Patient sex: F
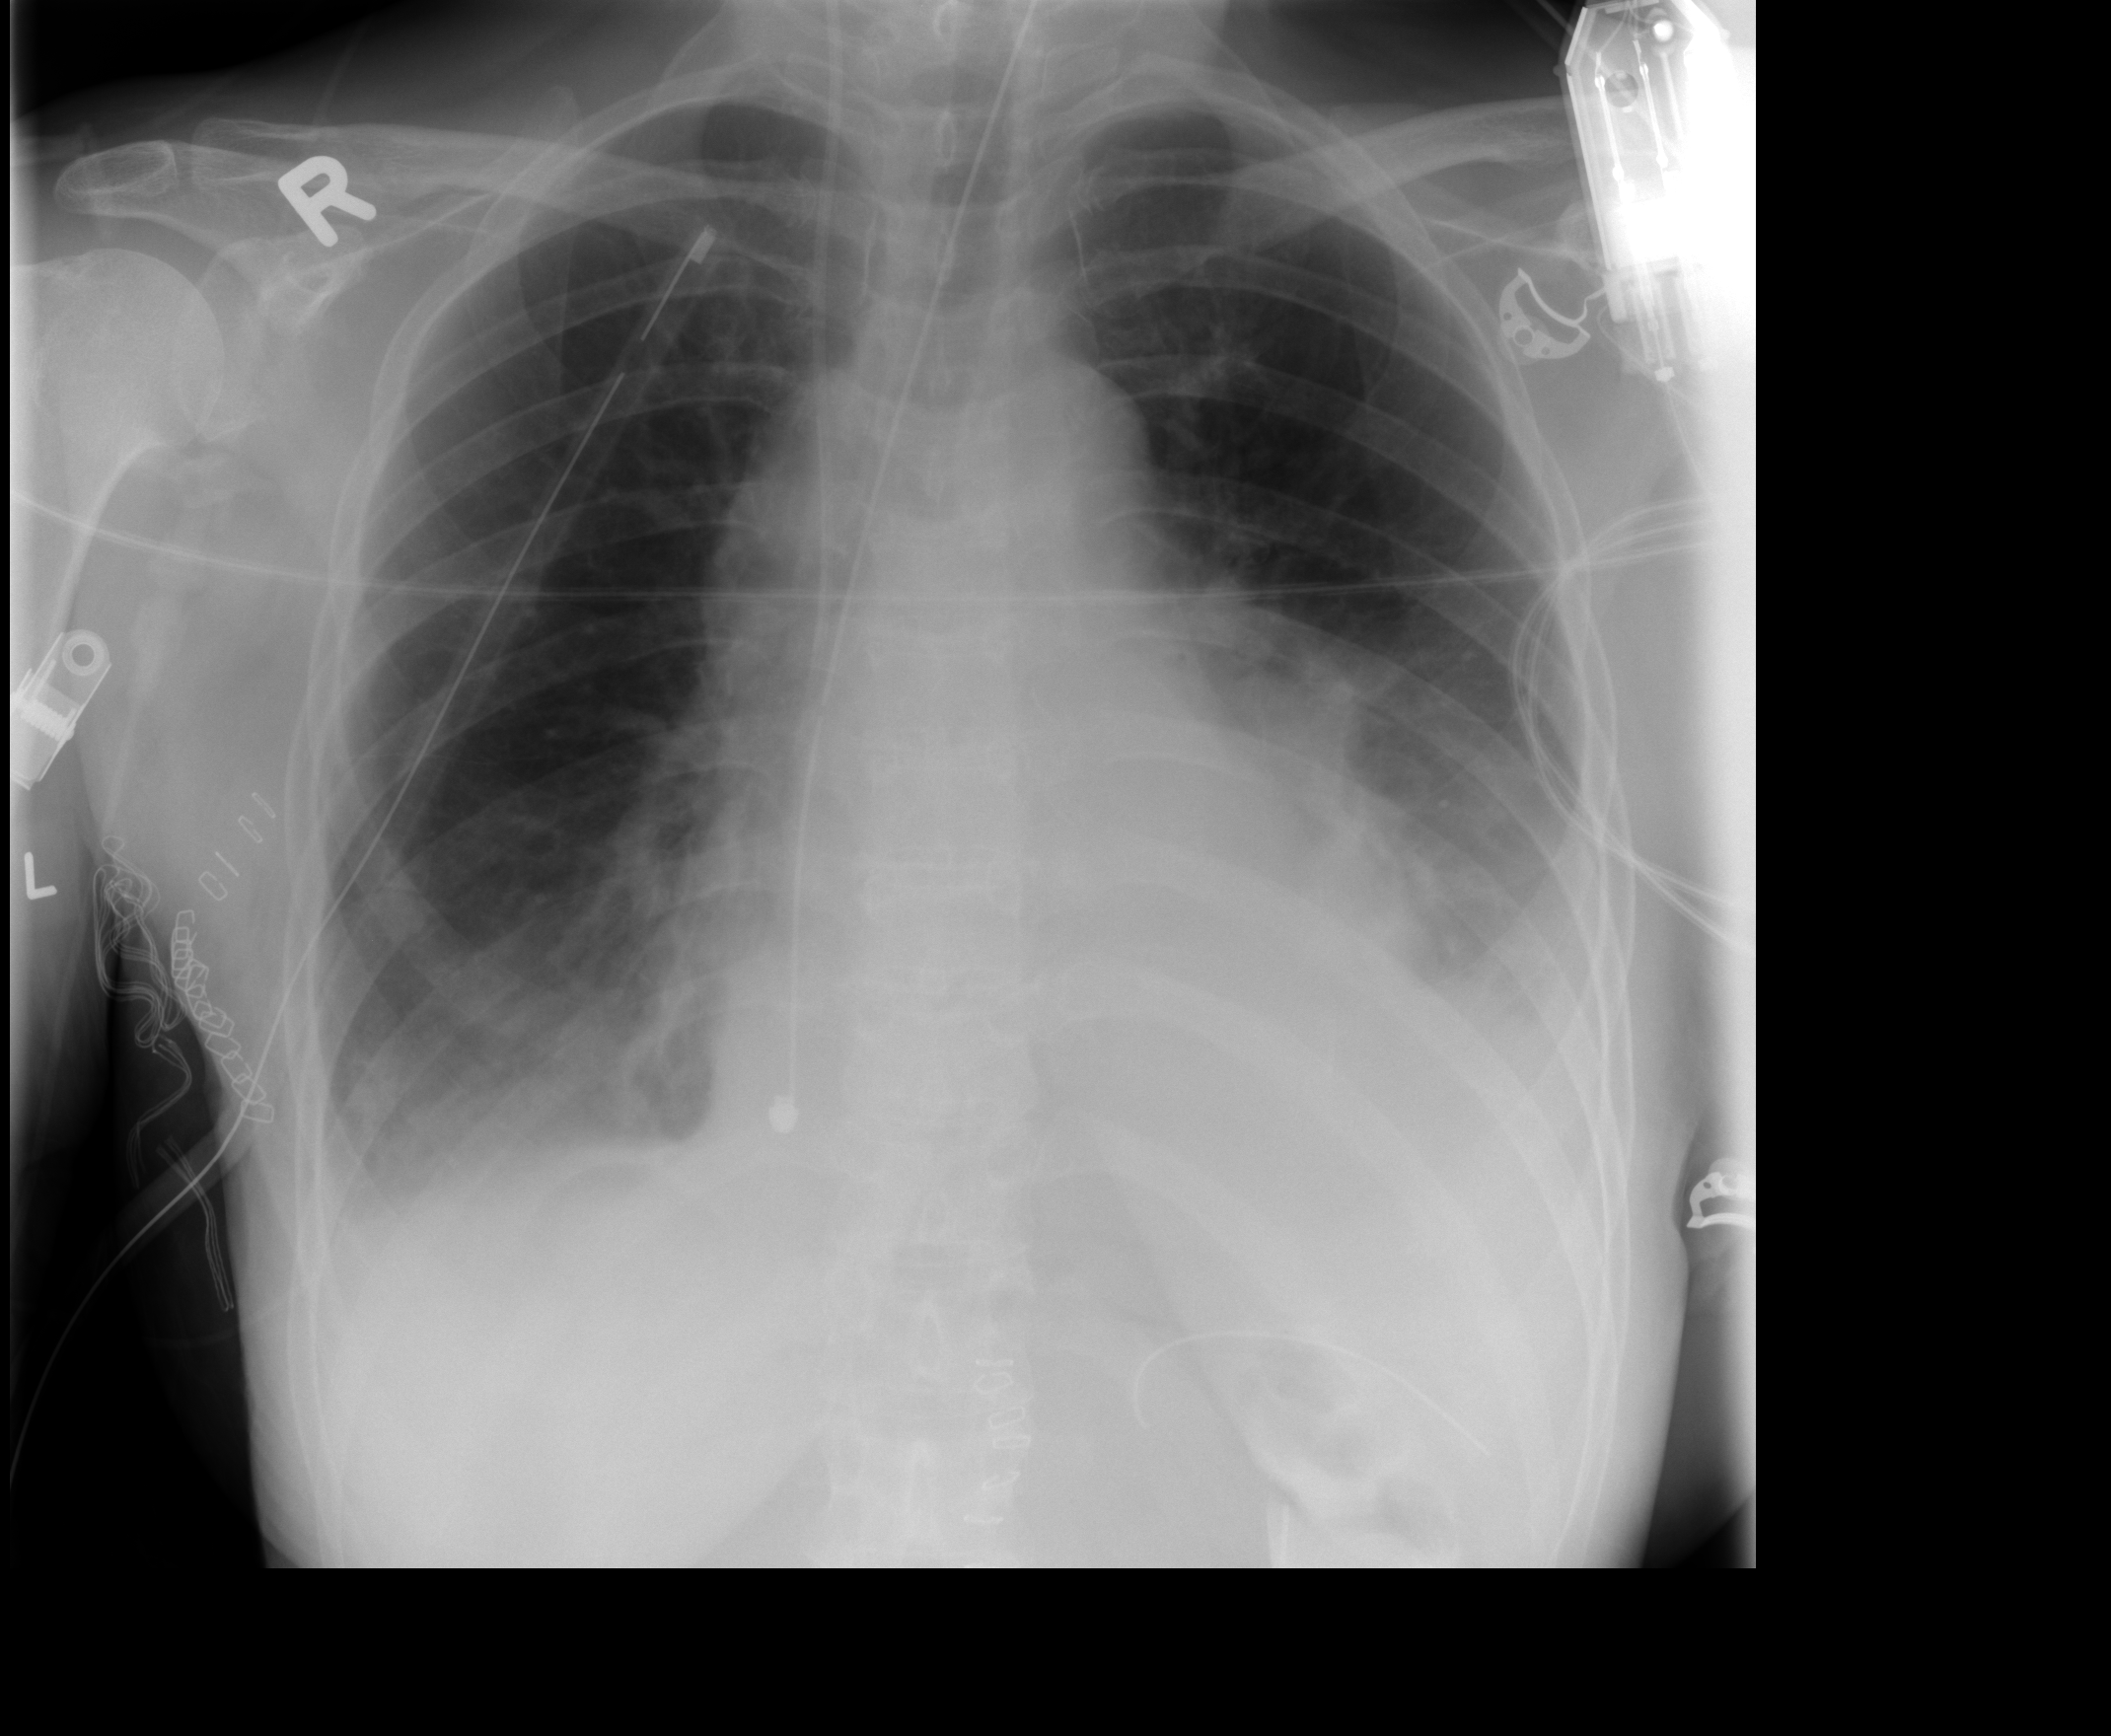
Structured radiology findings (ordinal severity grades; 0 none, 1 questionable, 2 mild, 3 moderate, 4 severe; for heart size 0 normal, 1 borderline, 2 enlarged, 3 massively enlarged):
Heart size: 0
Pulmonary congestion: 0
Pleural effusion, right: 2
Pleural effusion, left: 2
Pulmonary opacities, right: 1
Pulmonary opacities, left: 0
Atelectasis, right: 2
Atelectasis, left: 2